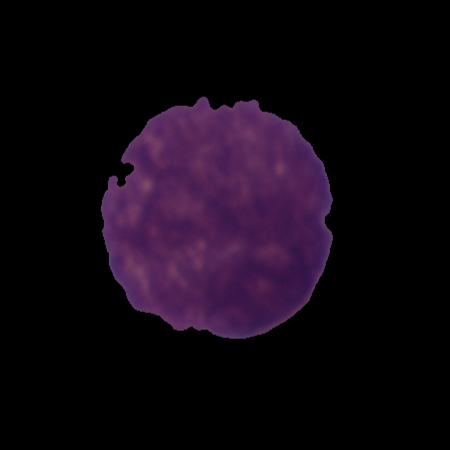
Label: cancer